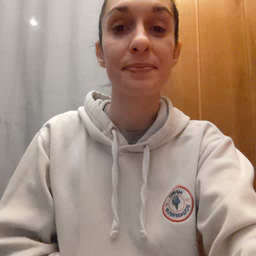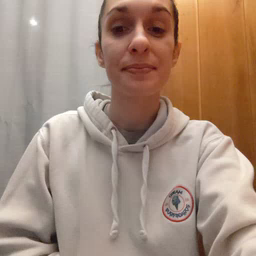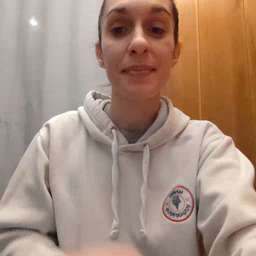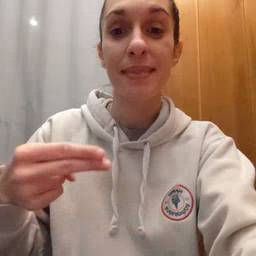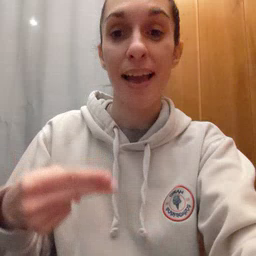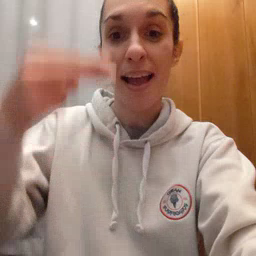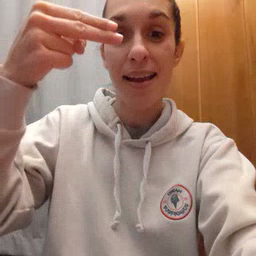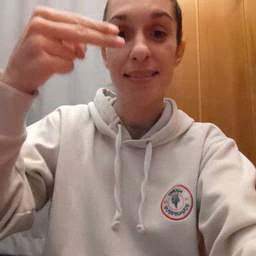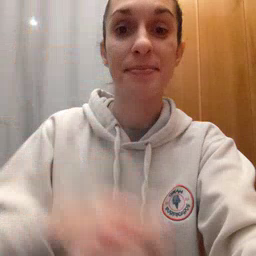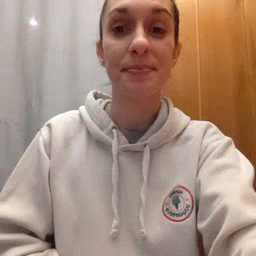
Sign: high